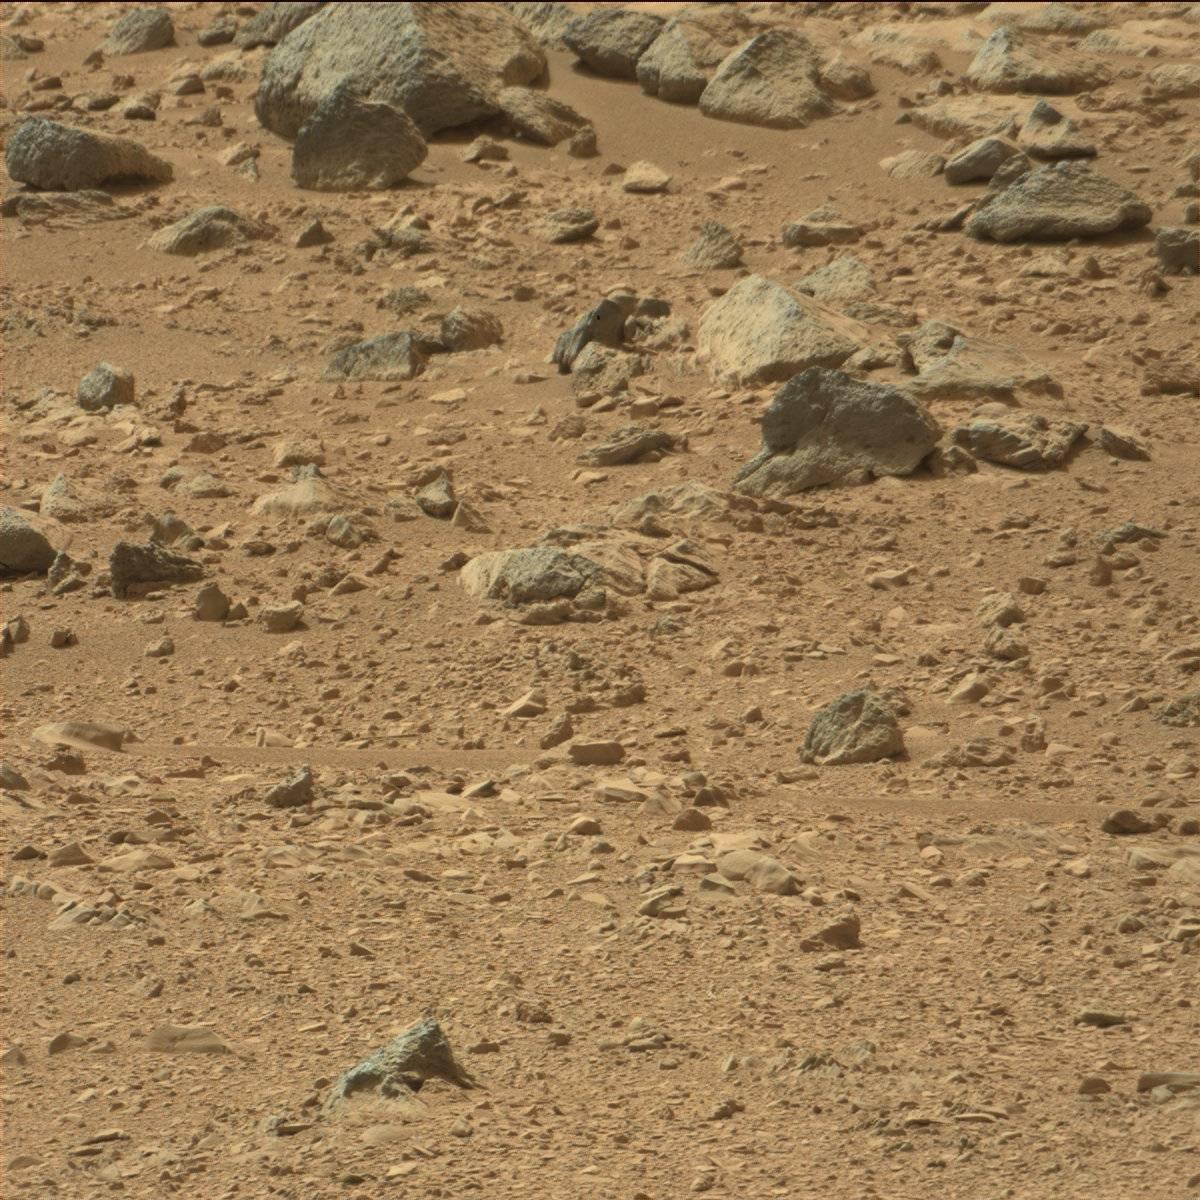
Terrain classes present: Bedrock, Rock, Sand / Soil